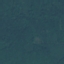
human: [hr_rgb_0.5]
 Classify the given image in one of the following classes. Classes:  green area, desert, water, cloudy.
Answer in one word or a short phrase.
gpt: green area